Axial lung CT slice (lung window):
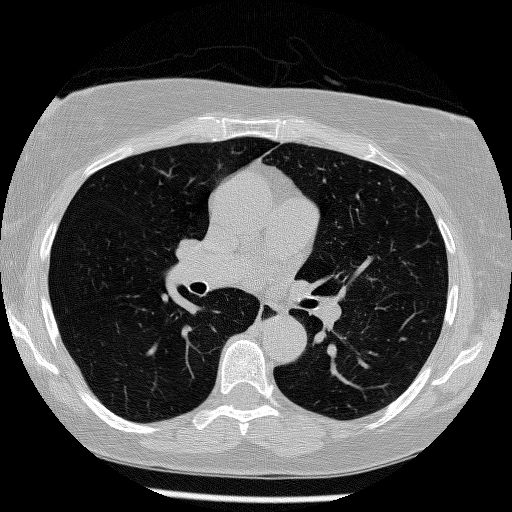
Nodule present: no